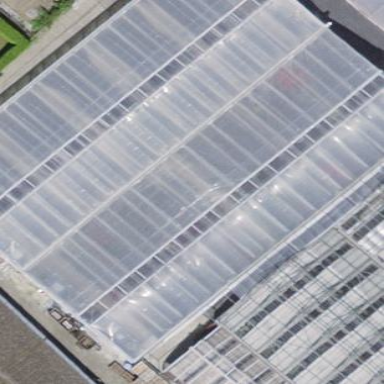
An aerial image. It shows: Greenhouse.